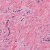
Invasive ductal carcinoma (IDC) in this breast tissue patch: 1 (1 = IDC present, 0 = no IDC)